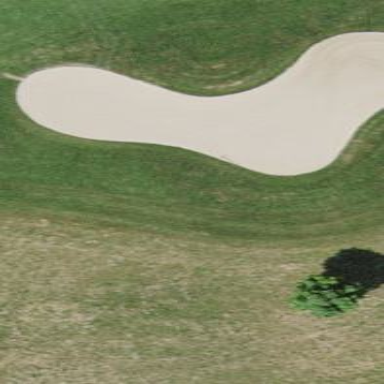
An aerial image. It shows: Sandy area is golf bunker.